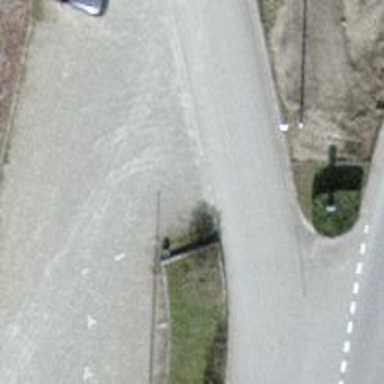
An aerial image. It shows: Service road with pebblestone surface.